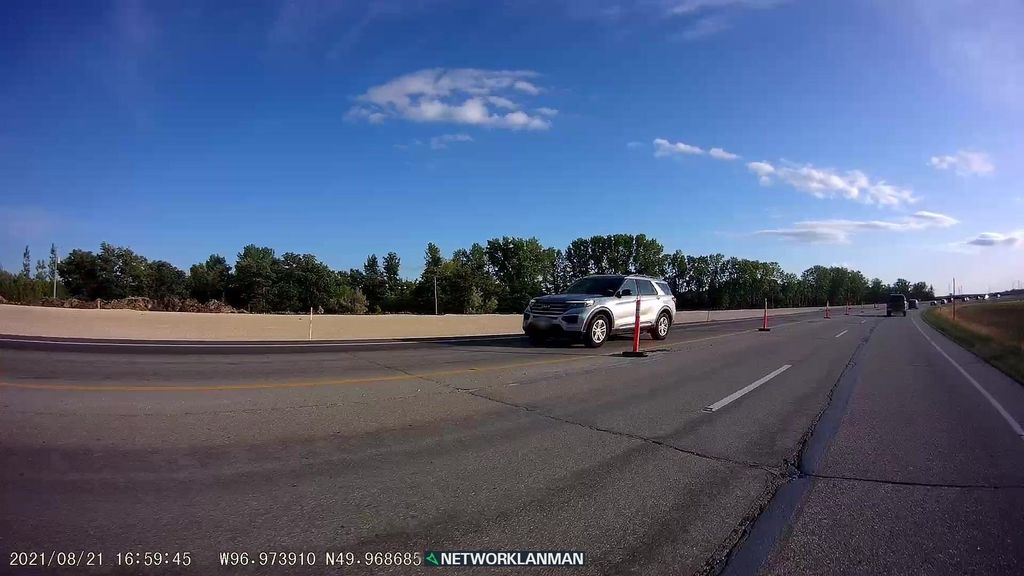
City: winnipeg